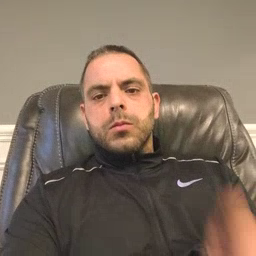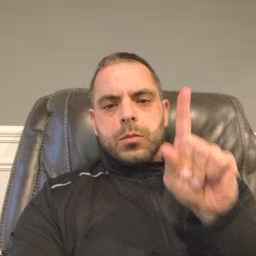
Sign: where